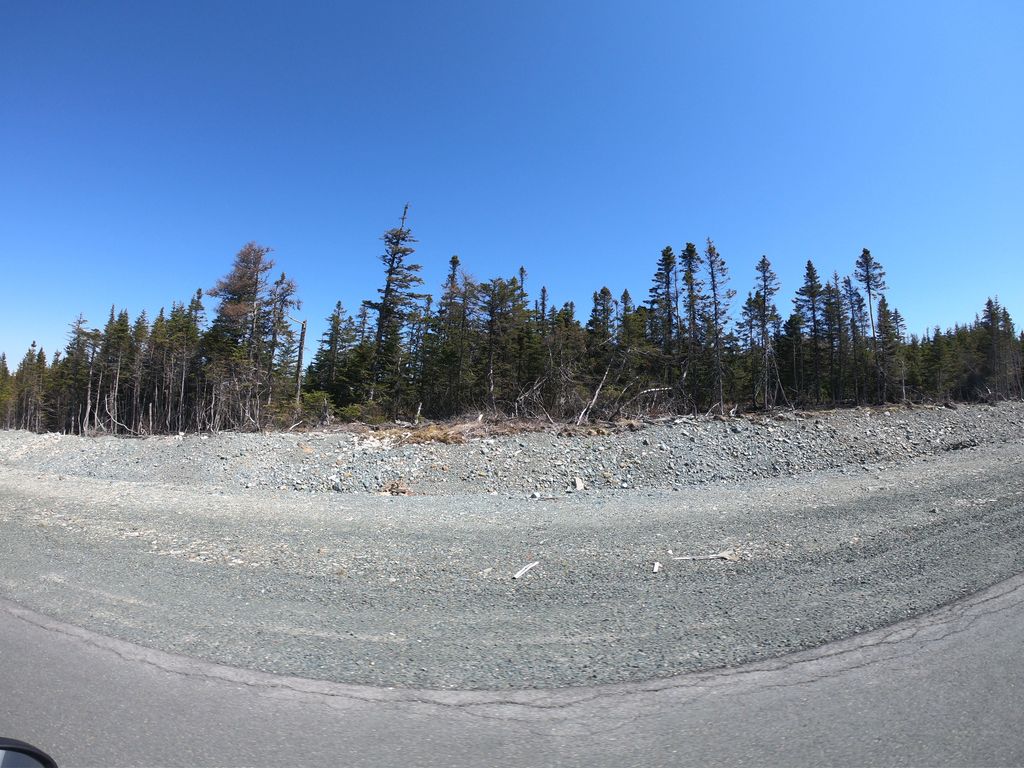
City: st_johns